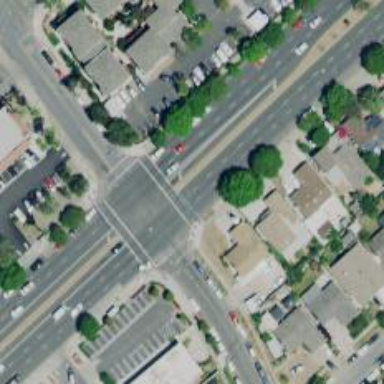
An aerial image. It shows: Solid stop line on the road.